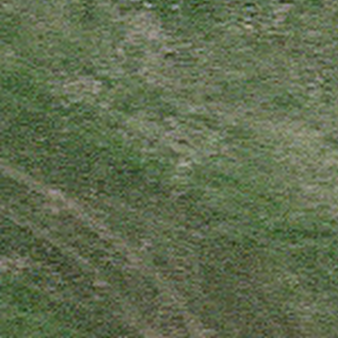
Label: other